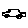
Label: car